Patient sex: M
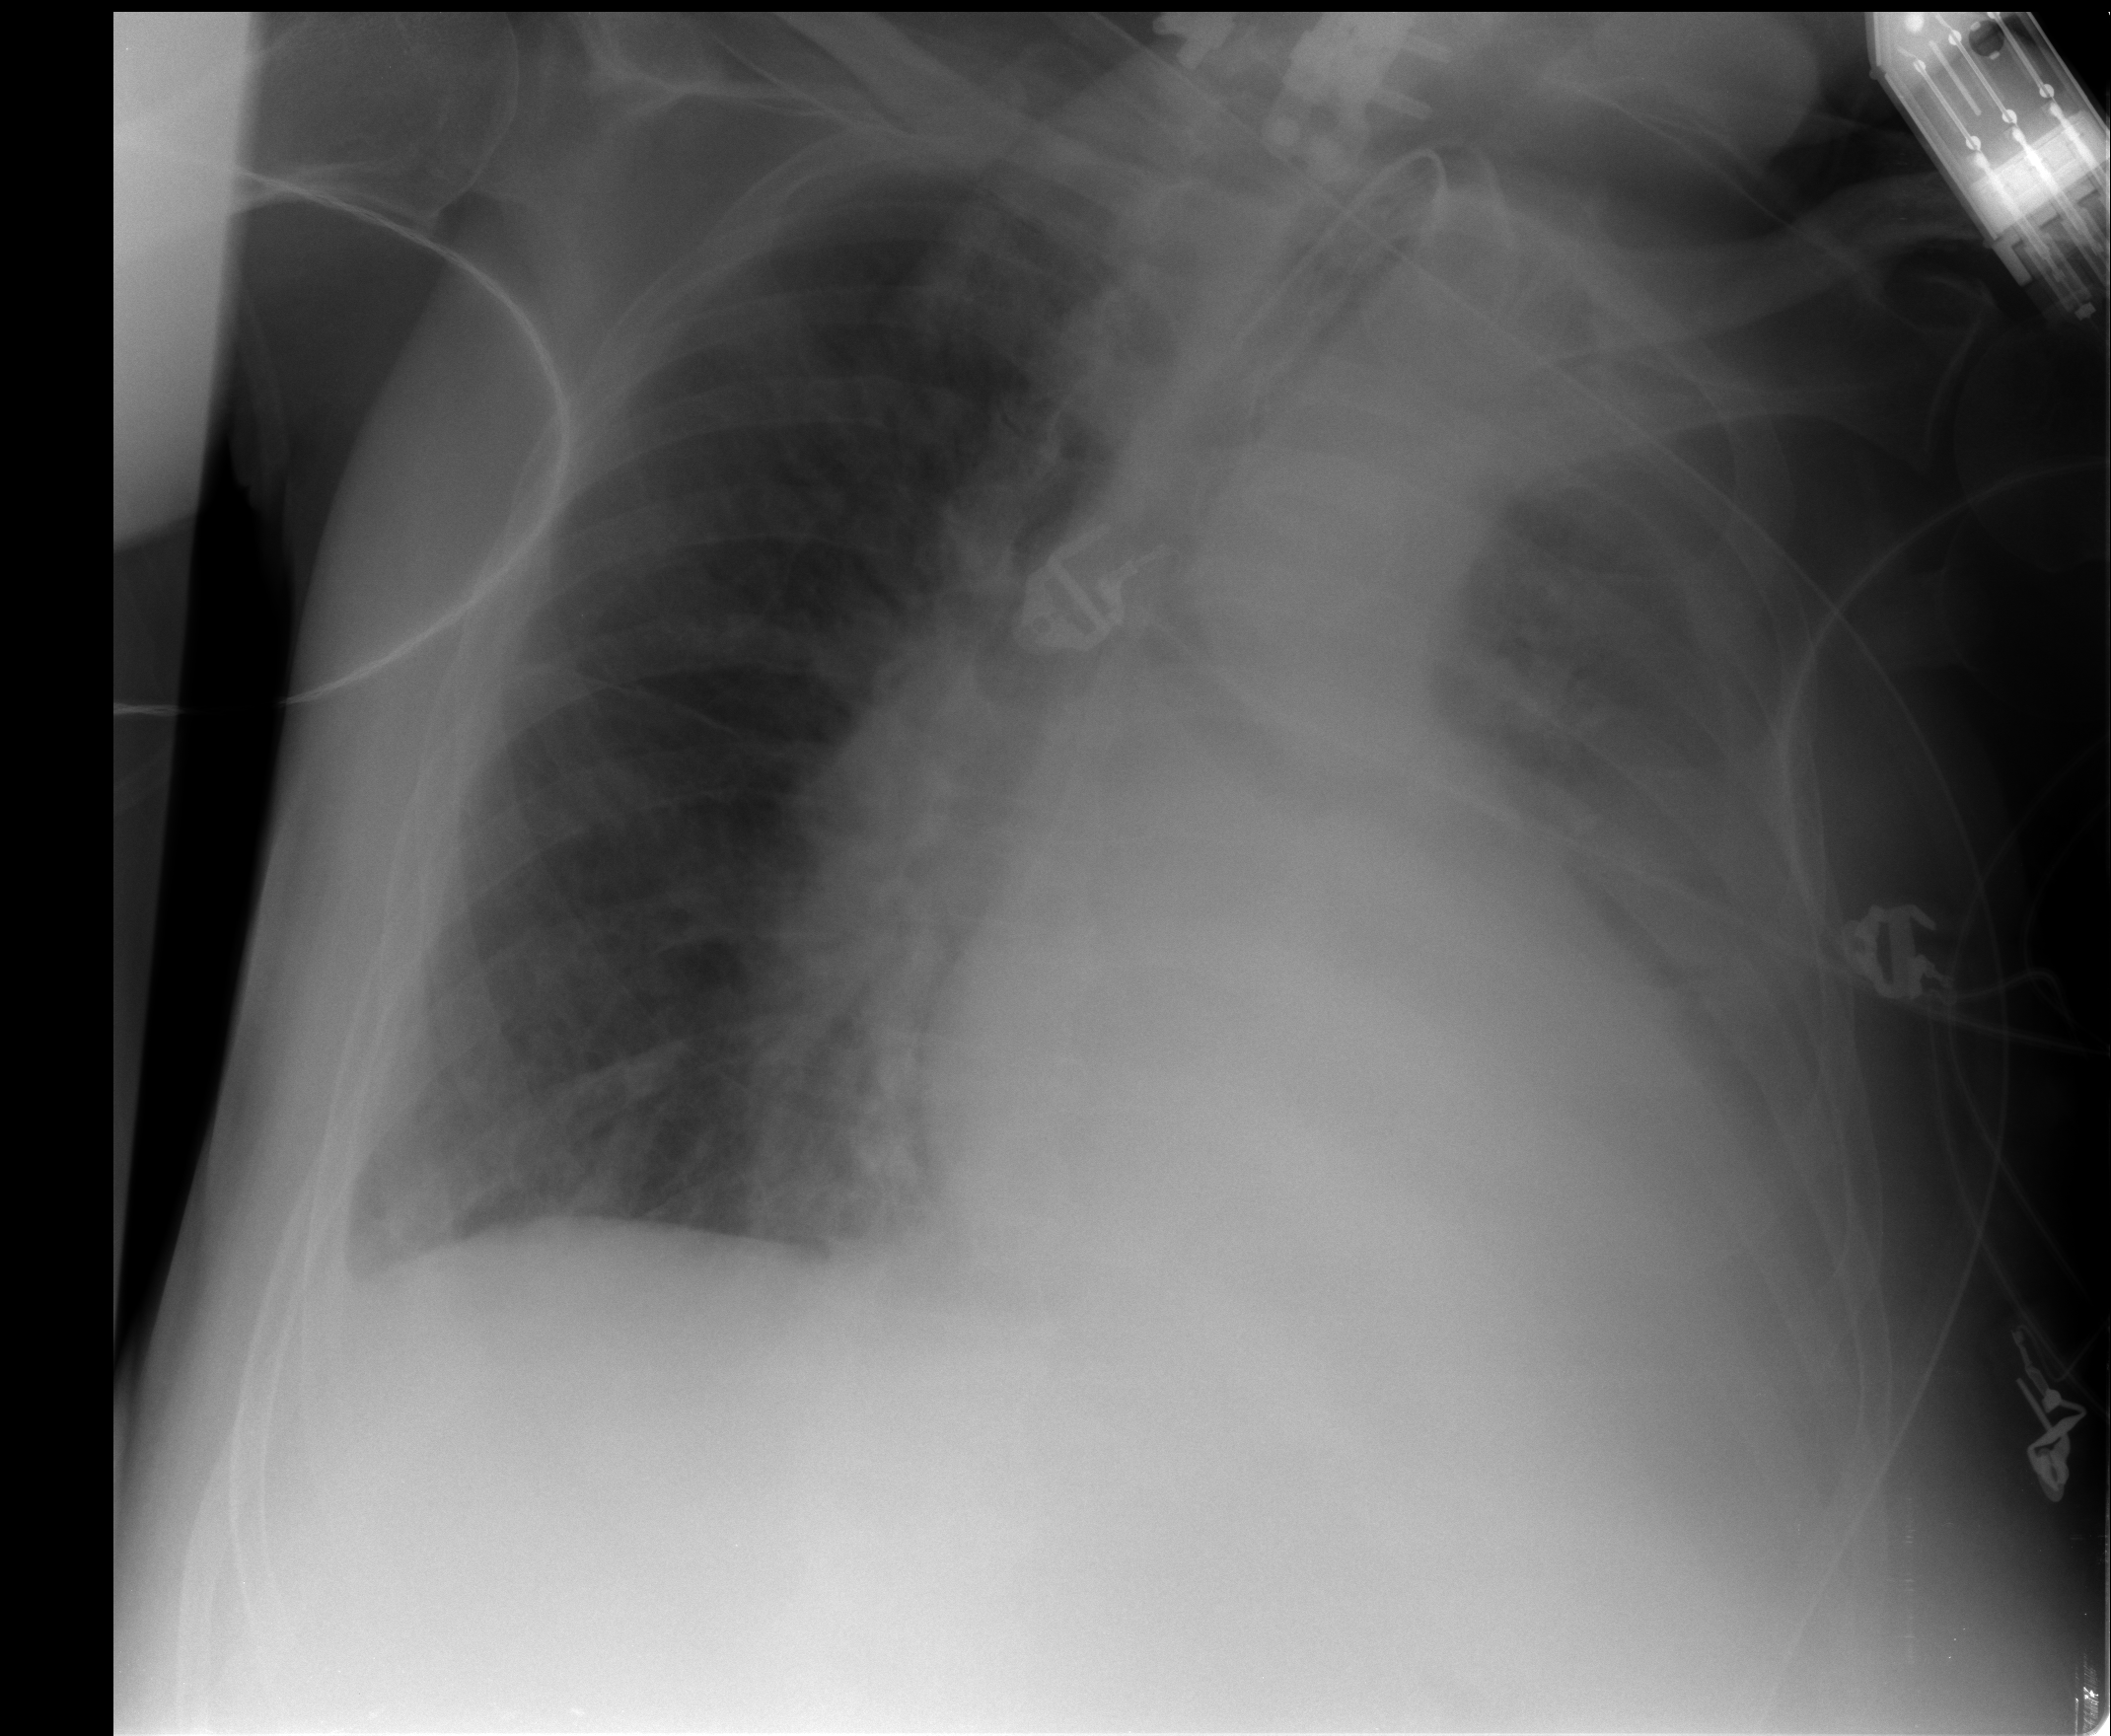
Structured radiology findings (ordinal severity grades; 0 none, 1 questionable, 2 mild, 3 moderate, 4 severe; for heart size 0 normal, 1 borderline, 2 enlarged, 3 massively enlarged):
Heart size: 2
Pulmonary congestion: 3
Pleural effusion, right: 2
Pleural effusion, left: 3
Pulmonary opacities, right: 0
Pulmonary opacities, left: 1
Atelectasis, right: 2
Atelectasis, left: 4